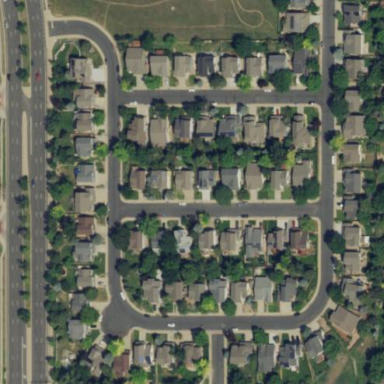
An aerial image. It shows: Sidewalk.